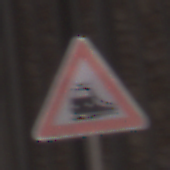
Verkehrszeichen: Bahnuebergang
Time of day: Midday
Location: Outdoor (Urban)
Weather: PartlyCloudy
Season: NotSpecified
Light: Natural